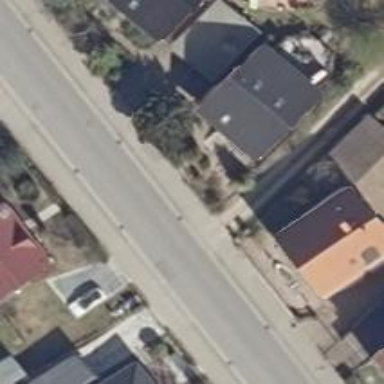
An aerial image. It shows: Tertiary road with asphalt surface. It has separate sidewalks on both sides.